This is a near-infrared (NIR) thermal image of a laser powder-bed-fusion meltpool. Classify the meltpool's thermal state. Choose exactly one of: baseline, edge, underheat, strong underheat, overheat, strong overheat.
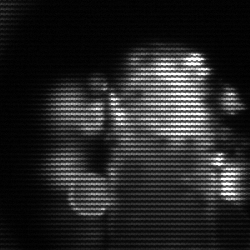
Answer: strong underheat